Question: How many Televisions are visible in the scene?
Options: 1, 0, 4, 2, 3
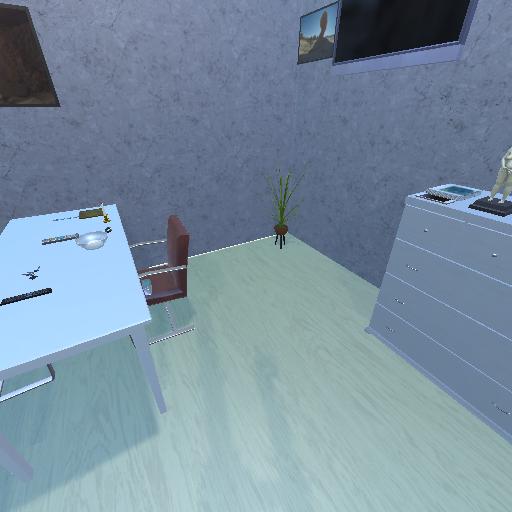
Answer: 1